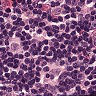
Metastatic tissue present: no